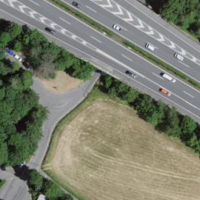
EUNIS habitat code: 57
Species observed at this site:
Convolvulus arvensis